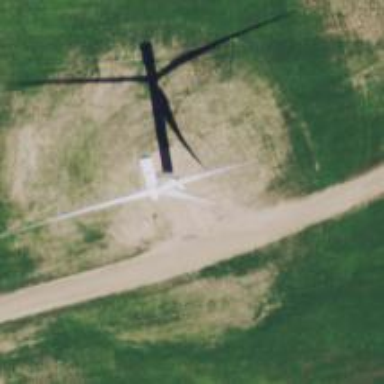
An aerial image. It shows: Wind generator in the form of horizontal axis wind turbine.